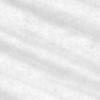
Label: change